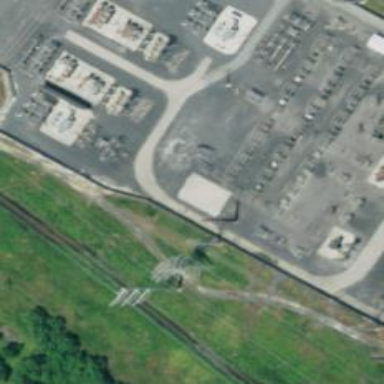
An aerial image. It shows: Power tower.